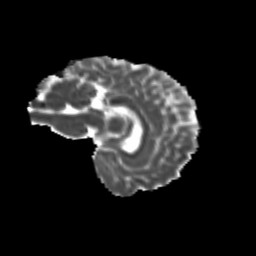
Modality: MD
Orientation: sagittal
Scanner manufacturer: siemens
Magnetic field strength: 3 T
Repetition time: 9.2 s
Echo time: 0.084 s